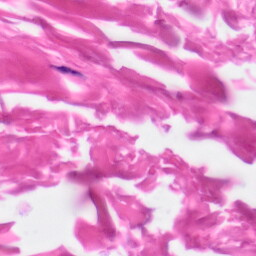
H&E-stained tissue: Skin